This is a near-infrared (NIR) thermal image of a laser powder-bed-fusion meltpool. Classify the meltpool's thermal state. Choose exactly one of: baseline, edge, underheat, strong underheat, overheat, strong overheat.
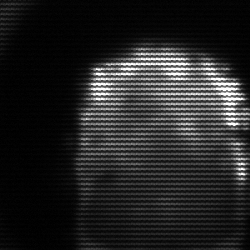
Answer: baseline